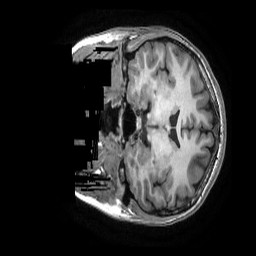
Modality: T1w
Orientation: coronal
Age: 26
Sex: female
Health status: healthy
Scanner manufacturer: ge